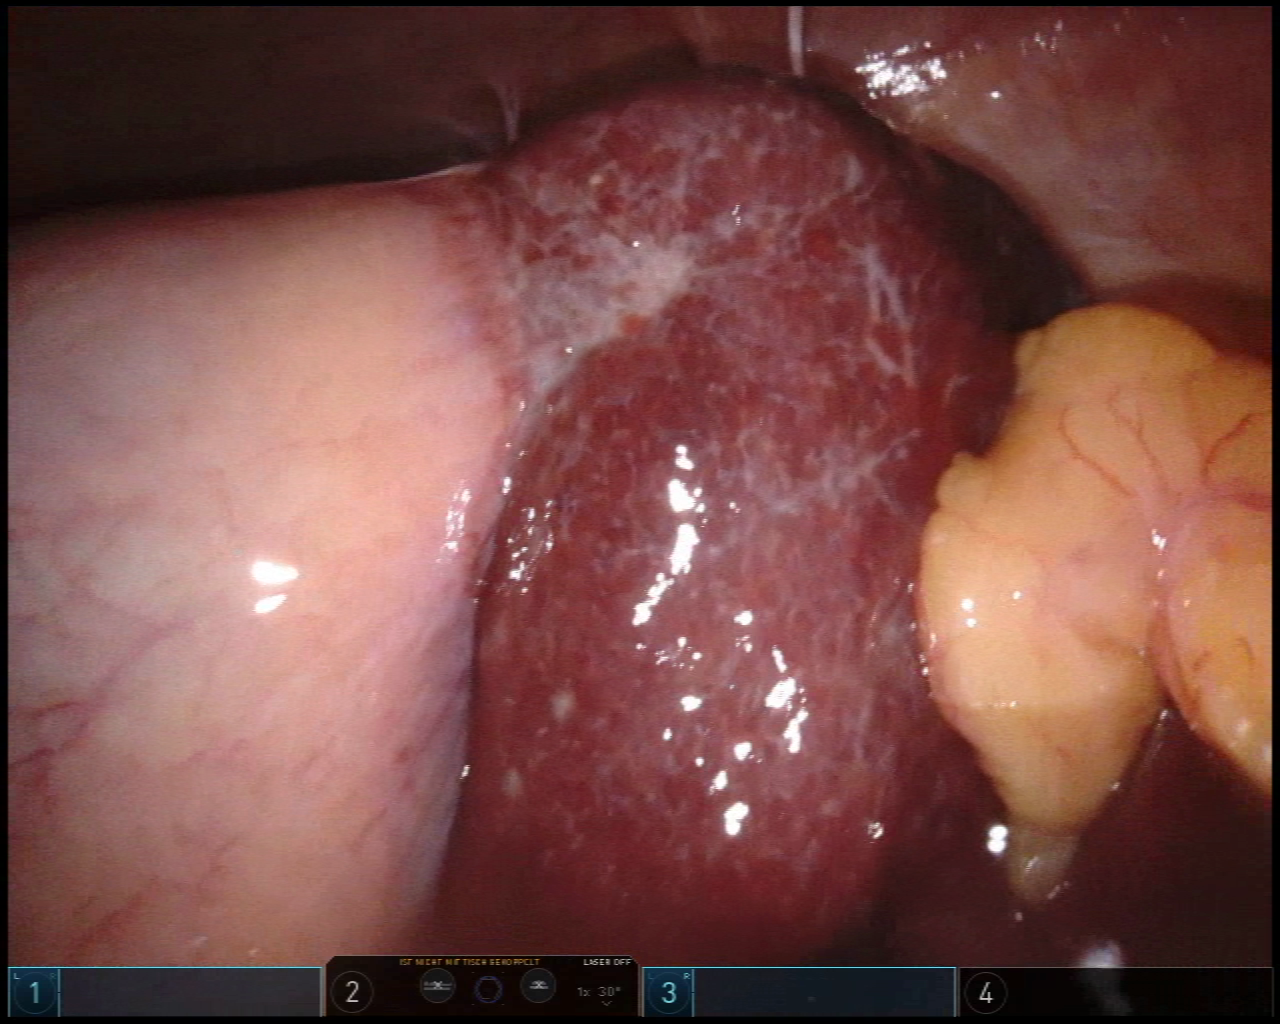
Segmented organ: liver
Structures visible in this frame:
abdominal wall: yes
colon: no
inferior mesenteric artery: no
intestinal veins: no
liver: yes
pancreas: no
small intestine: no
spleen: no
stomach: yes
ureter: no
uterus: no
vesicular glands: no